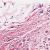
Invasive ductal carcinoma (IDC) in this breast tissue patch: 0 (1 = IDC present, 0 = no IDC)